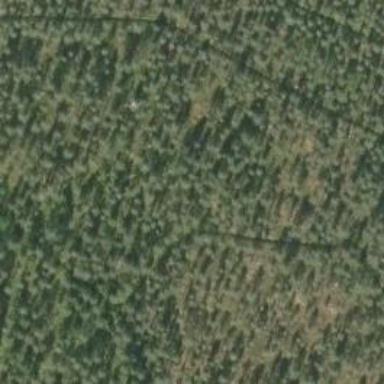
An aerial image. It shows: Woodland consisting mainly of needle-leaved trees.